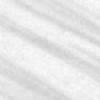
Label: change